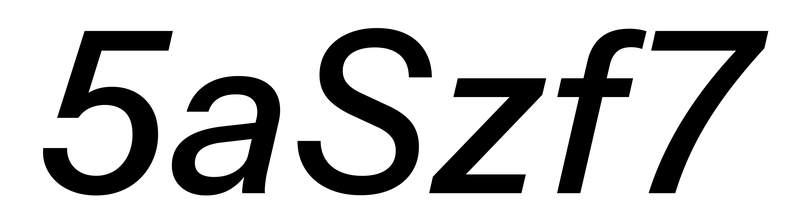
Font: InstrumentSans-Italic_Medium_Italic